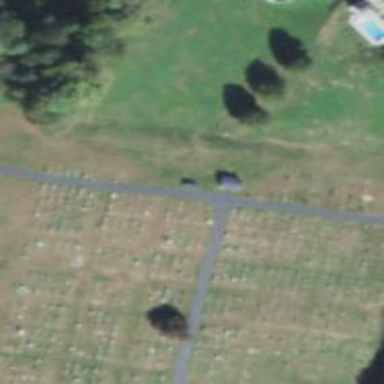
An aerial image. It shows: Cemetery or graveyard.